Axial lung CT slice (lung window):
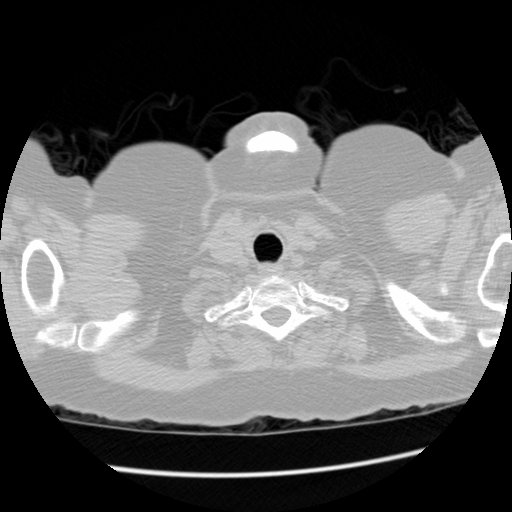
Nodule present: no